The plot is a Morlet-wavelet scalogram of a rotor-rig vibration measurement. Classify the rotor condition as one of: normal, misalignment, unbalance, looseness.
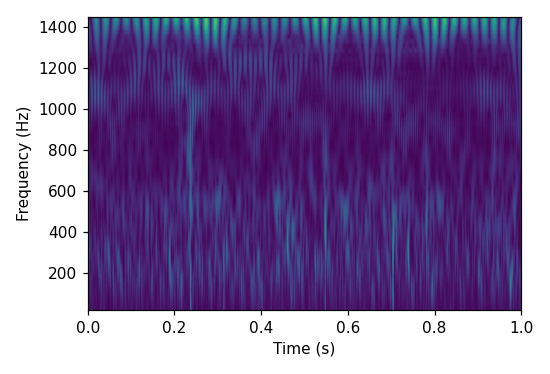
Answer: unbalance